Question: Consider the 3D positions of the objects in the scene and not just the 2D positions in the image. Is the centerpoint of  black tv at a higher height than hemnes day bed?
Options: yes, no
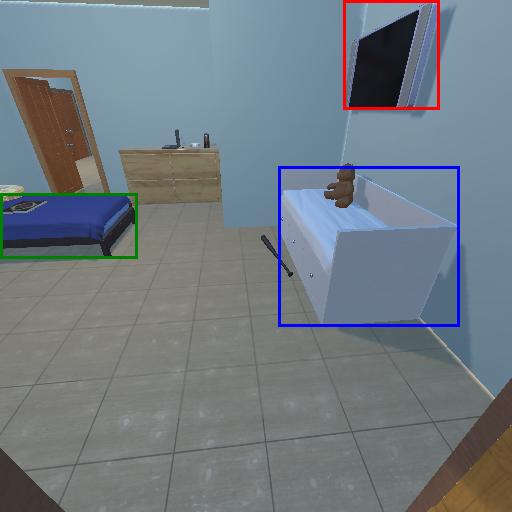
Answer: yes